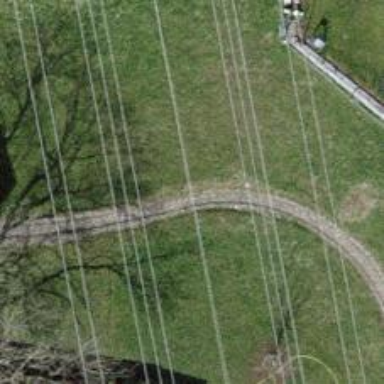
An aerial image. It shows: Preserved railway spur.